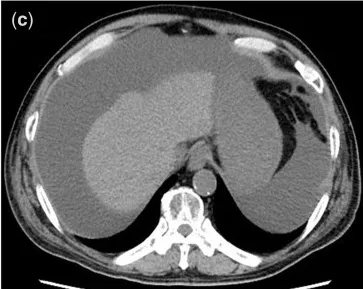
CT scan of a patient with MTX-associated reversible liver atrophy in a patient with RA. (c) At the time of hospitalization.
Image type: radiology (ct)